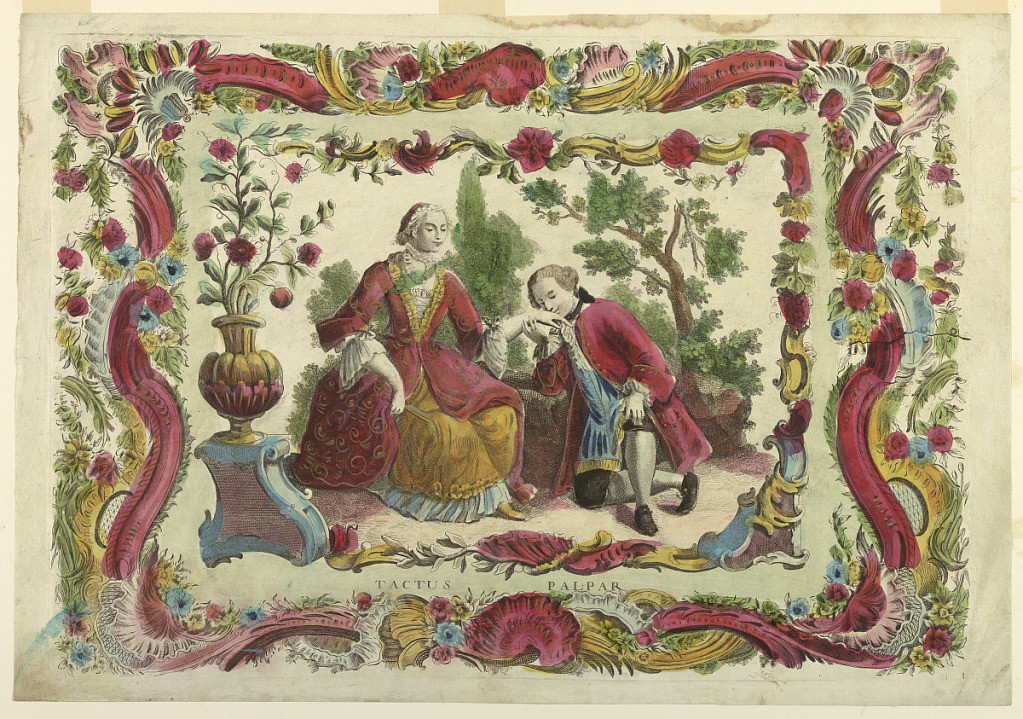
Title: Touch, from "Senses"
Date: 1750–1775
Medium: Brush and watercolor, gold on paper
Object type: Print
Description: A kneeling man kisses the hand of a woman who is seated on rocks in landscape. Ata left, a vase of flowers on a console forms part of the narrow border of flowers, grapes, and rocaille. Bottom: "TACTUS" "PALPAR". The same outer border as 1921-22-268. Printed from two plates.